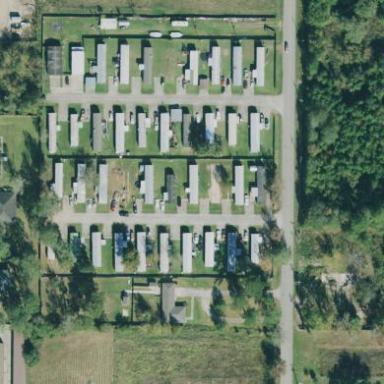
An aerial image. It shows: Residential area designated as trailer park.